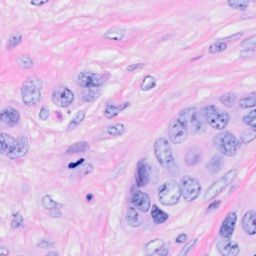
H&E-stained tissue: Breast